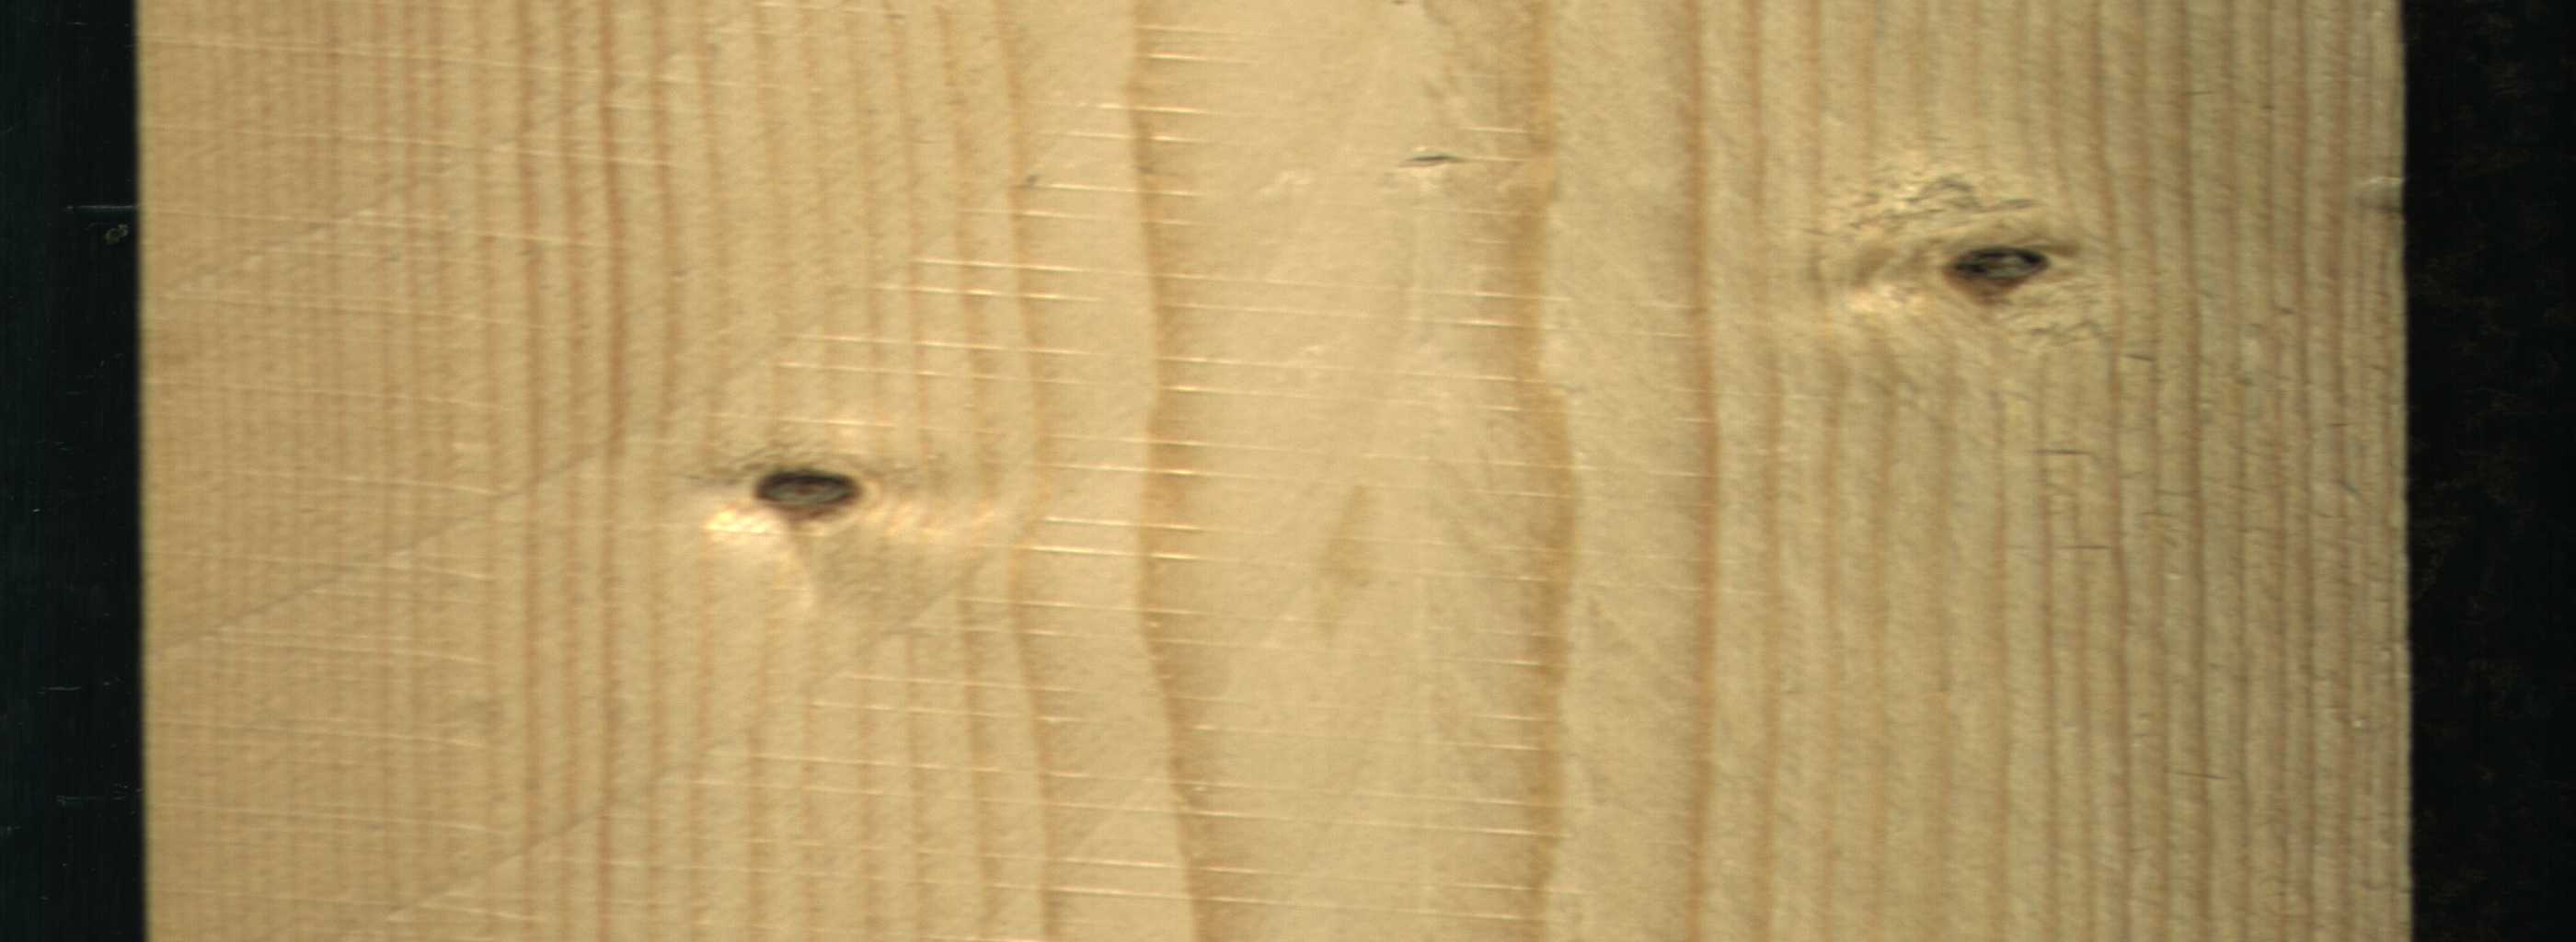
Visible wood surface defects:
Dead_Knot
Dead_Knot